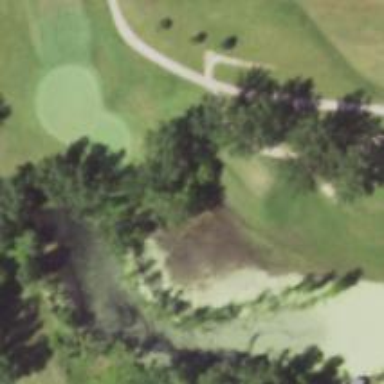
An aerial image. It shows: Water hazard on golf course. The hazard is natural water feature.